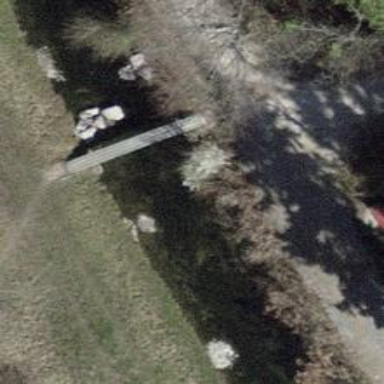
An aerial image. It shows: Path leading to bridge.